Question: I make some recap but I can't figure out what the padding is for in the IP packet?

figure taken from <URL>
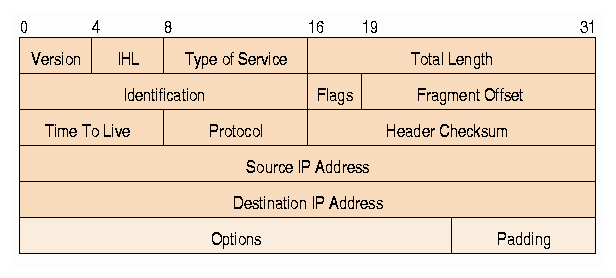
Answer: The 'options' field is variable length, and the padding field is used to bring packet header length to a multiple of 32 bits